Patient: sex M, age 78
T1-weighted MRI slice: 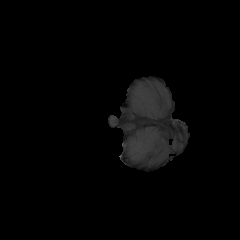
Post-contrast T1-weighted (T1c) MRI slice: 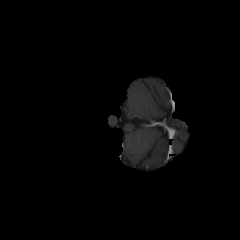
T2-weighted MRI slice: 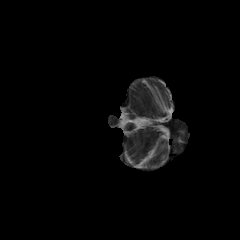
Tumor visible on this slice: no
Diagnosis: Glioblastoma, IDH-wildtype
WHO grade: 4